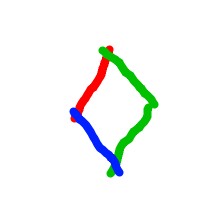
Shape: rhombus